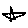
Label: star